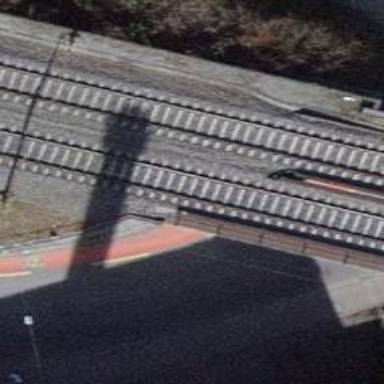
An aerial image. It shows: Railway bridge with electrified tracks and single rail.